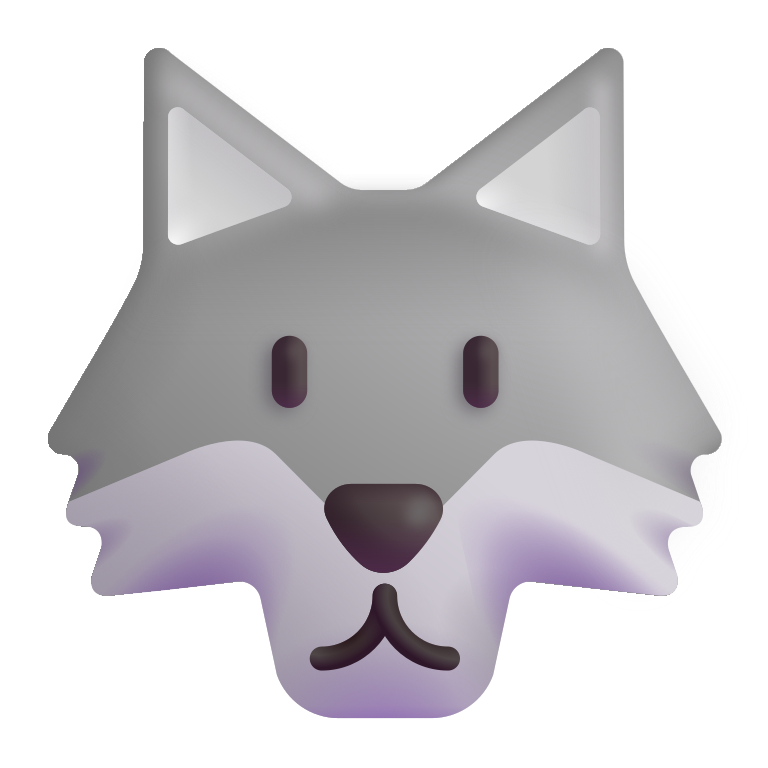
wolf color